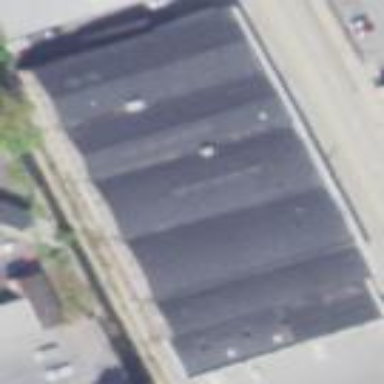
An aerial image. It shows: Commercial building.